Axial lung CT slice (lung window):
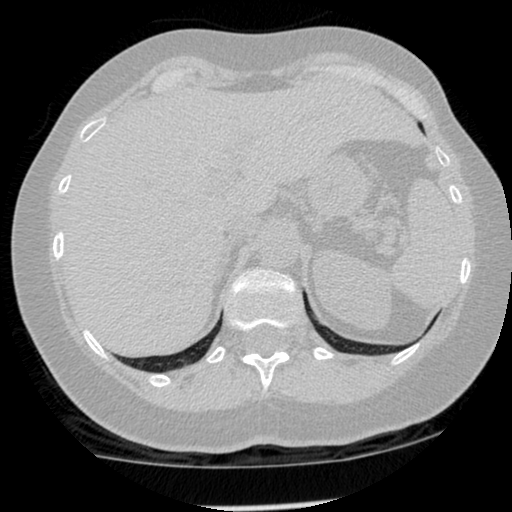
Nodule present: no